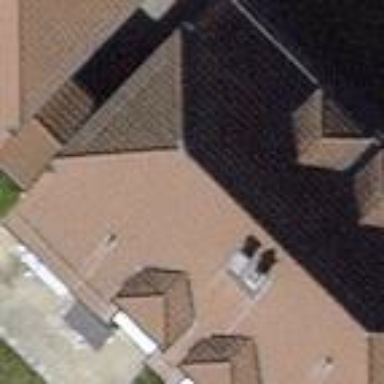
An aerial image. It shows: Half-hipped roof on semi-detached house.